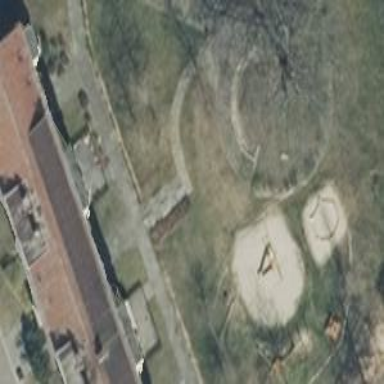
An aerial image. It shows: Playground area for leisure land.